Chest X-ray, PA view. Patient: 53 years old, sex F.
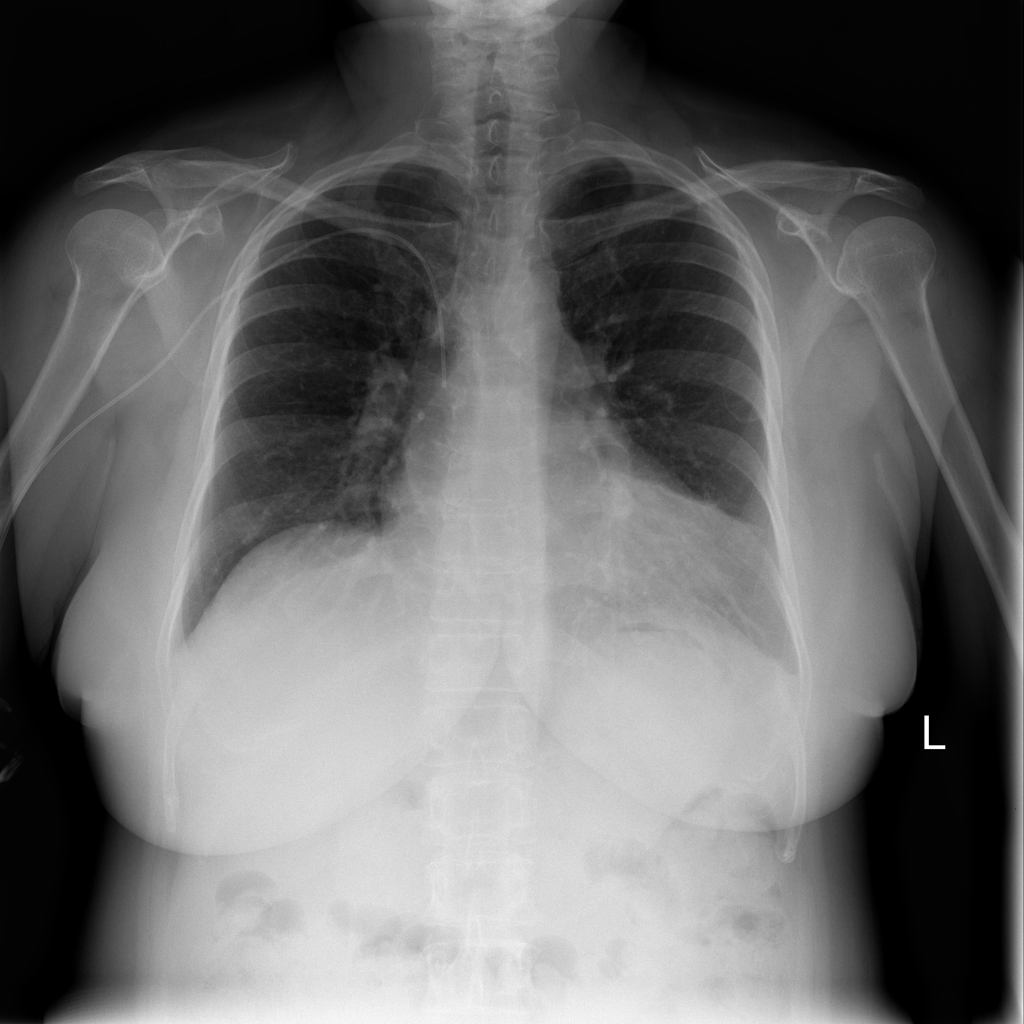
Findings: Infiltration